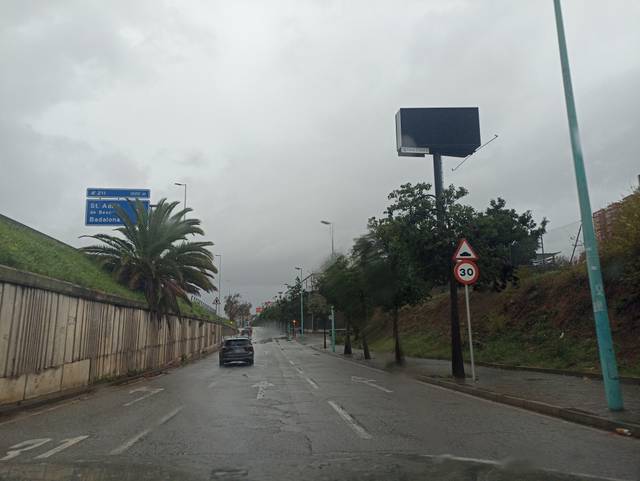
Region: Spain
Coordinates: 41.448, 2.236